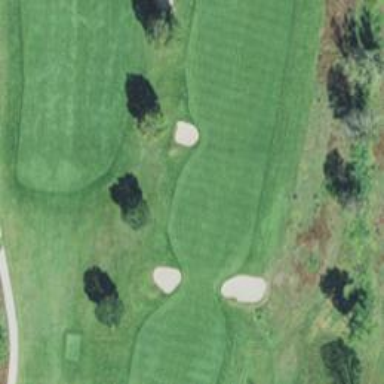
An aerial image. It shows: Golf hole.